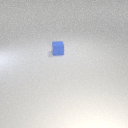
small blue rubber cube